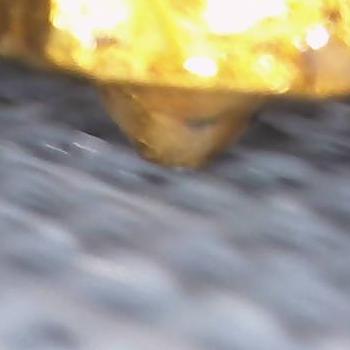
Flow rate: 300%